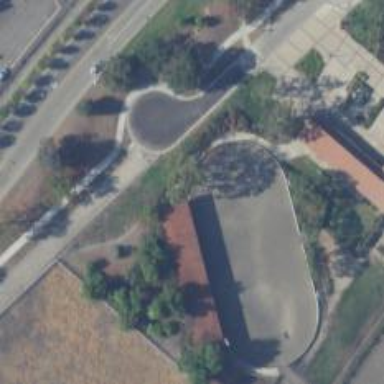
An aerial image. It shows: Asphalt path.